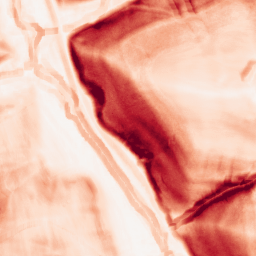
Category: morphological
Decomposition family: morphological_gradient
Decomposition parameters: size: 7
shape: square
Upsampling method: quartic
Upsampling parameters: scale: 8
Upsampling scale: 8